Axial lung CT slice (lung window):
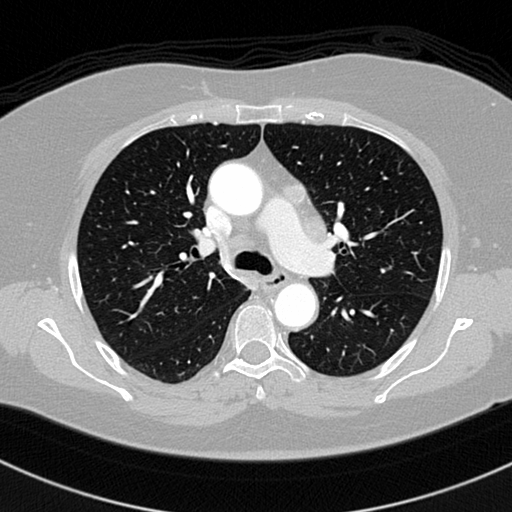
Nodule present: no